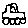
Label: car